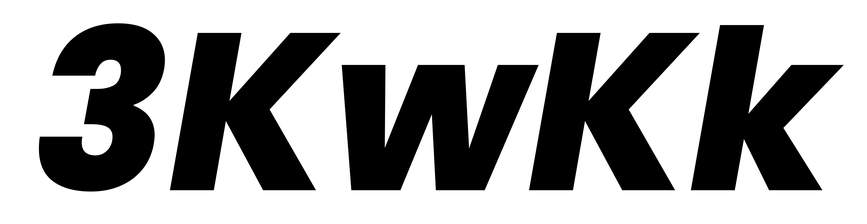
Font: Poppins-ExtraBoldItalic